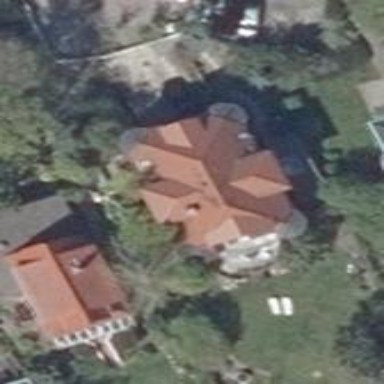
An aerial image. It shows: Apartment building with hipped roof.